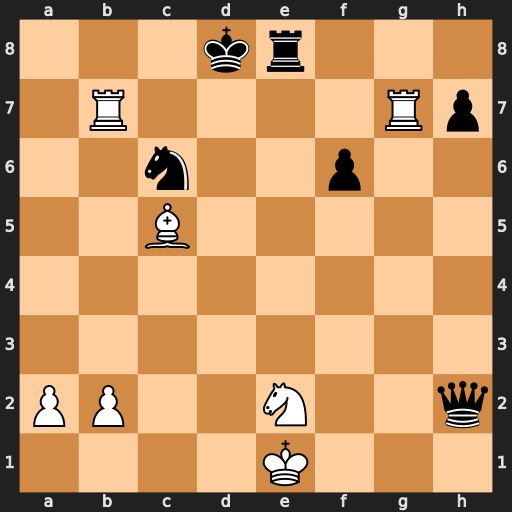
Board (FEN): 3kr3/1R4Rp/2n2p2/2B5/8/8/PP2N2q/4K3
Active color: w
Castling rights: -
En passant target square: -
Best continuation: Bb6+ Kc8 Rgc7+ Qxc7 Rxc7+